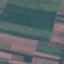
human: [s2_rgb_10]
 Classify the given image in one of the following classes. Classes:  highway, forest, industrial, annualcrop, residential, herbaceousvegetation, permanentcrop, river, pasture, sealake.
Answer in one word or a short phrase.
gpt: AnnualCrop